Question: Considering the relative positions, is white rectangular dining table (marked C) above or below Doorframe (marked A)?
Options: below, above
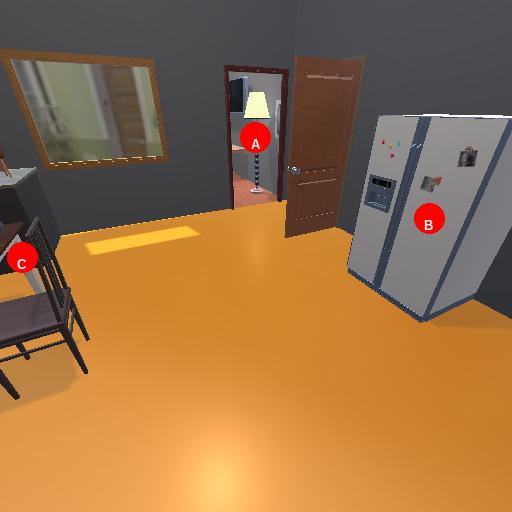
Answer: below